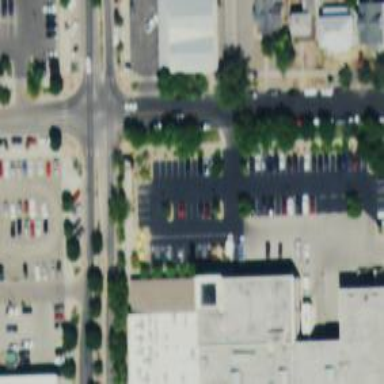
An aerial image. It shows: Parking space.